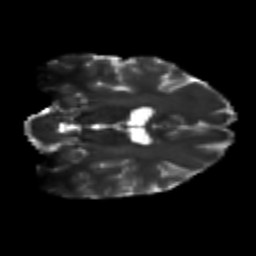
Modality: T2w
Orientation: coronal
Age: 21
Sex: male
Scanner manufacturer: siemens
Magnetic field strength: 3 T
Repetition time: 3.5 s
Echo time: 0.125 s